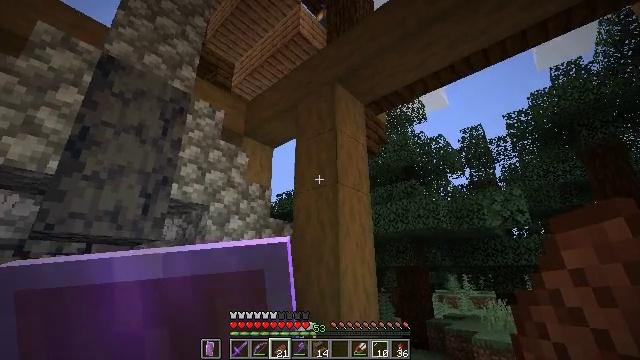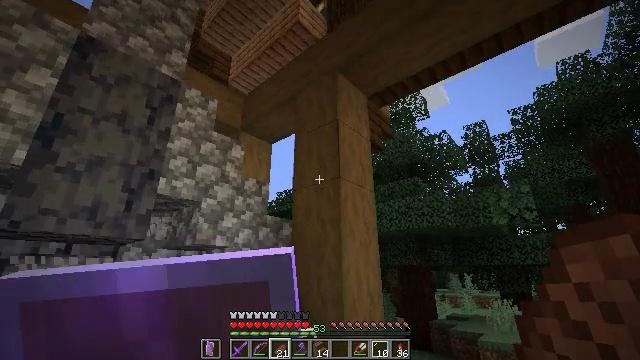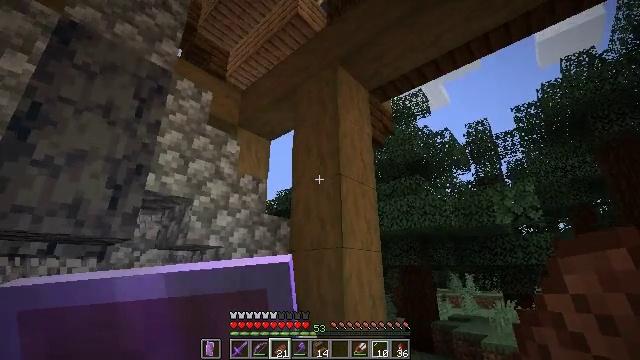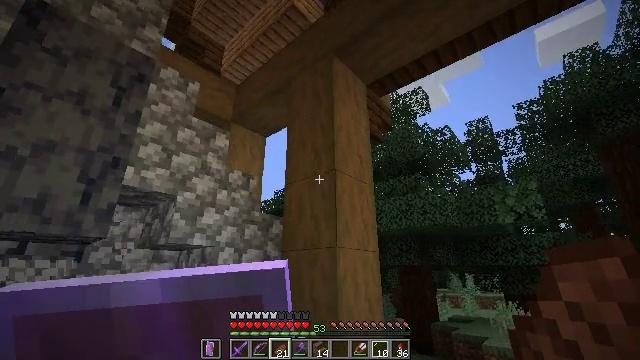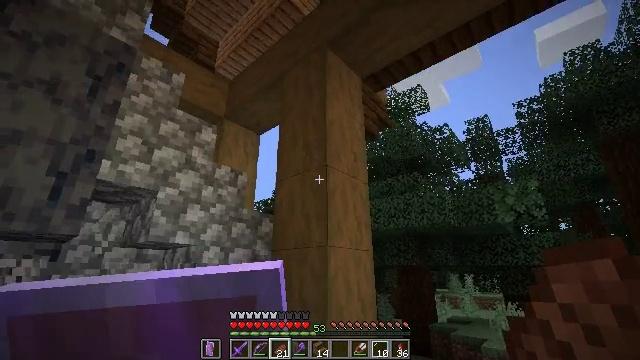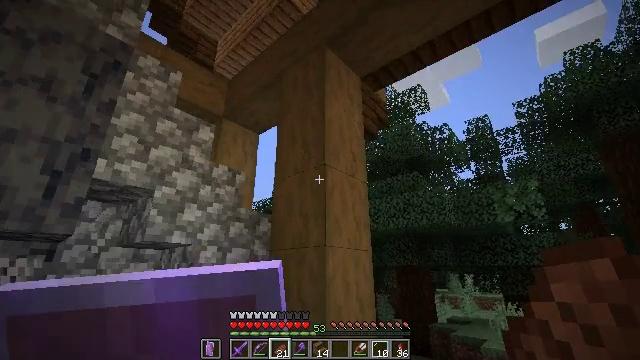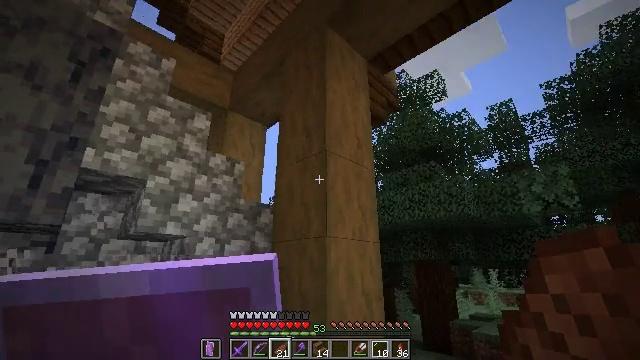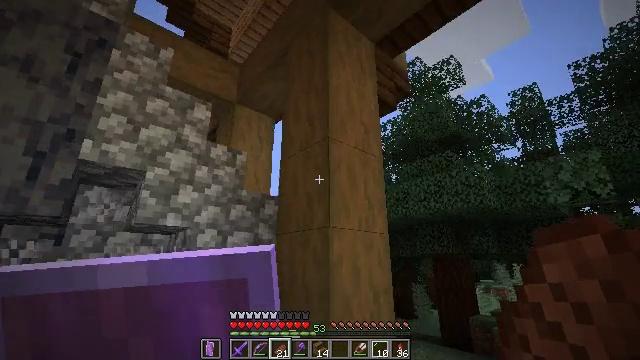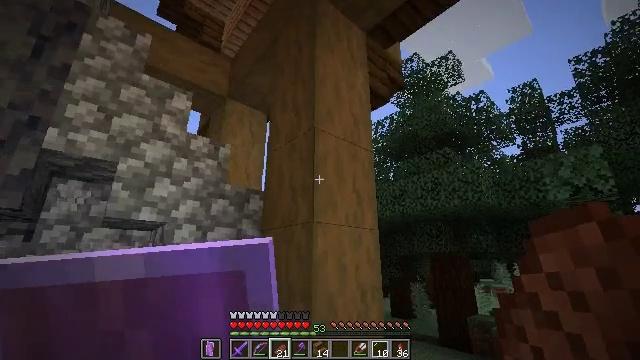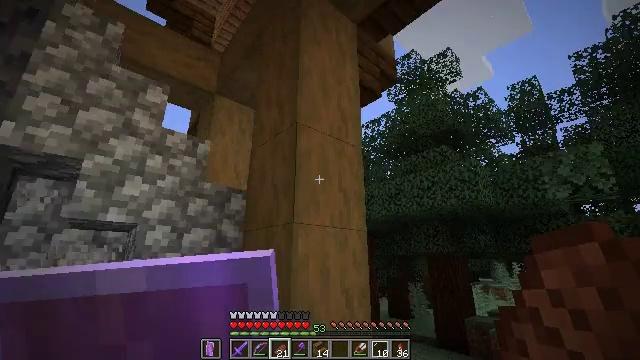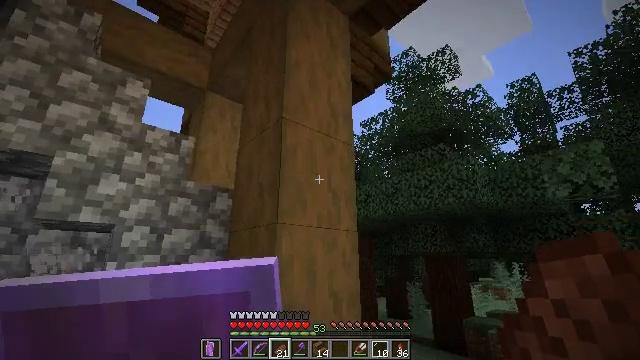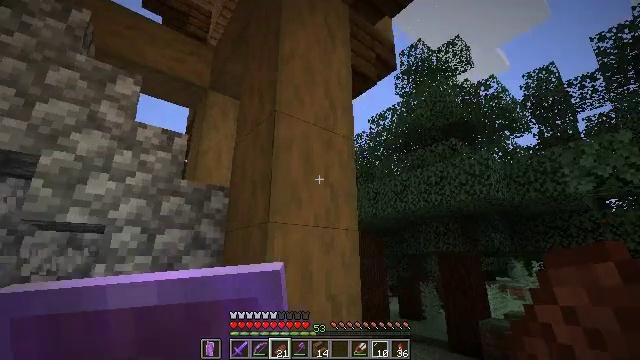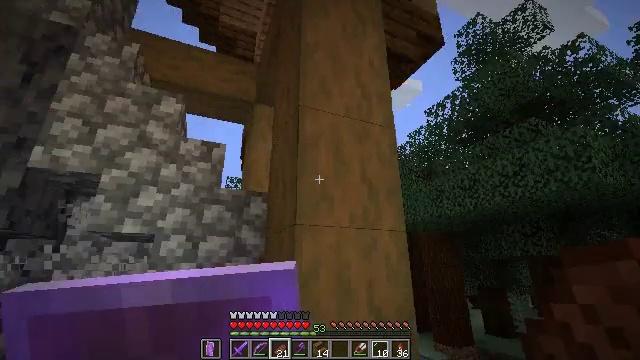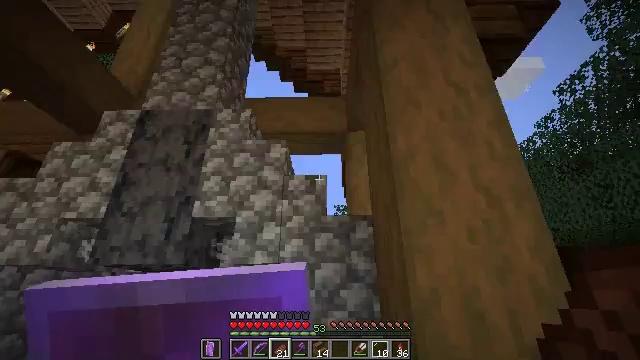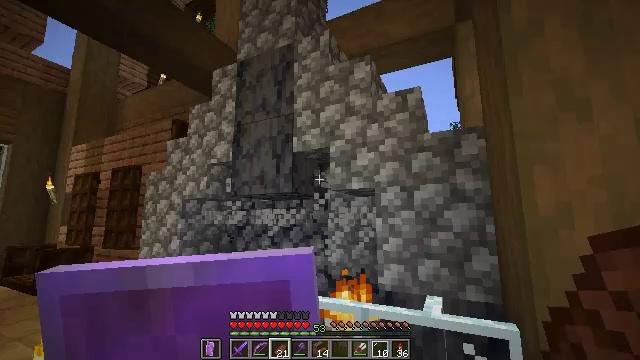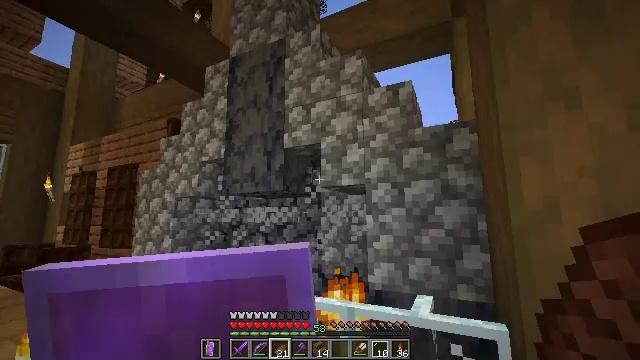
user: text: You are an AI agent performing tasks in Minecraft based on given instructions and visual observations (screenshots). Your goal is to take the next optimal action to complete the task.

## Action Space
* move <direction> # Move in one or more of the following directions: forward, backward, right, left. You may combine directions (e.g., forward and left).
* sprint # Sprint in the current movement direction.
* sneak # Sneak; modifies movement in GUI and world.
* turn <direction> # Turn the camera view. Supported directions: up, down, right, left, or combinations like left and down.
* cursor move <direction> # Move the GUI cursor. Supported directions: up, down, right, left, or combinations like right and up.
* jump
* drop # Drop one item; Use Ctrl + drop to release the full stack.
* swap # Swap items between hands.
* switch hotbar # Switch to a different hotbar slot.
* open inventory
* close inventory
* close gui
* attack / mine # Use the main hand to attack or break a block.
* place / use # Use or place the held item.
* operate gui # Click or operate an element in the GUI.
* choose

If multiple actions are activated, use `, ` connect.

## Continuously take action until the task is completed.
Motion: motion action
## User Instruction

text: Remove and gather vines.
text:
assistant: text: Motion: move forward
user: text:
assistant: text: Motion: move forward
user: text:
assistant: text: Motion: move forward and move right
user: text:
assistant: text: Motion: move forward and move right
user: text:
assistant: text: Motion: move forward and move right
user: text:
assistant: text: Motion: move forward and move right, turn left and down
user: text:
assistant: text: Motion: move forward and move right, turn left and down
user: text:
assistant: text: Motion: move forward and move right
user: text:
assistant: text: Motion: move forward and move right
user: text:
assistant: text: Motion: move forward and move right
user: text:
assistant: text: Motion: move forward and move right, turn left
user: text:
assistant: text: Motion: move forward and move right, turn left and up
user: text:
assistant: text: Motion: move forward and move right, turn left and up
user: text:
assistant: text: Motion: move forward and move right, turn left and down
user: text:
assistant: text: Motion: move forward and move right
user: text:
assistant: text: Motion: move forward and move right
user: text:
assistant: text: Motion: move forward and move right
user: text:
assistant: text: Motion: move forward and move right
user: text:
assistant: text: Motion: move forward and move right
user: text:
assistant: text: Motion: move right
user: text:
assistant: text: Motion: move right
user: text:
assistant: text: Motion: move right
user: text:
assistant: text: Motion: move right, turn right and down
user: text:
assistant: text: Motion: move right, turn right
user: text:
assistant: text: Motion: move right, turn right and down
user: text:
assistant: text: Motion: move right, turn right
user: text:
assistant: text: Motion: move right
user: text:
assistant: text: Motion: move right
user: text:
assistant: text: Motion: move right, turn left
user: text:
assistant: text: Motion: move right, turn left